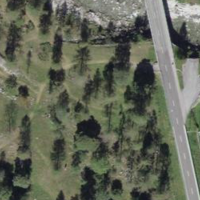
EUNIS habitat code: 24
Species observed at this site:
Impatiens balfourii